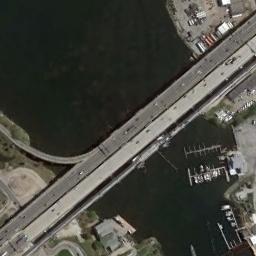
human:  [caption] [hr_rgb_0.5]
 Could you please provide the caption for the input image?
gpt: A bridge built on a dark green river and some harbors on one side of the river .

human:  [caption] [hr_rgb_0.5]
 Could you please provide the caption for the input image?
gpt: There is a bridge over the river with many cars on it next to many buildings .

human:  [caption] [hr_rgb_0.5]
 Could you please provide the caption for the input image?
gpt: A bridge connects the land on both sides of the deep blue river  There are many buildings and roads on the land  There are many boats on the river bank  There are many cars on the bridge .

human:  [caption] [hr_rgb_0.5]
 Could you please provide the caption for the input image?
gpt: Both sides of the river are dense forests .

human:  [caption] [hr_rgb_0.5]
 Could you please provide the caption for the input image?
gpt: There are many buildings beside the bridge .